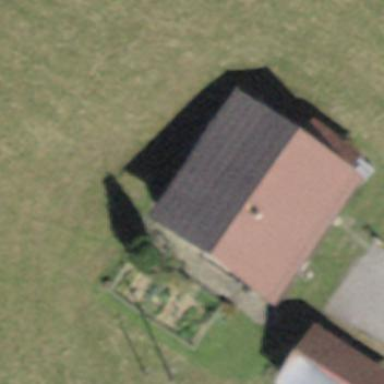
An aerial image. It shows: Farm building.